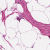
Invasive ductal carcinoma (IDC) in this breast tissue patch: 0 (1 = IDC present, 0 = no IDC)